Question: I have a rare issue when my Java application freezes. Now I was able to reproduce it in debug mode in NetBeans. So it currently stays frozen, but I don't know how to find where exactly in the code it has the deadlock, and in which threads. The callstack window is empty, the threads screenshot is attached.
What should I do to find the problem in the code?

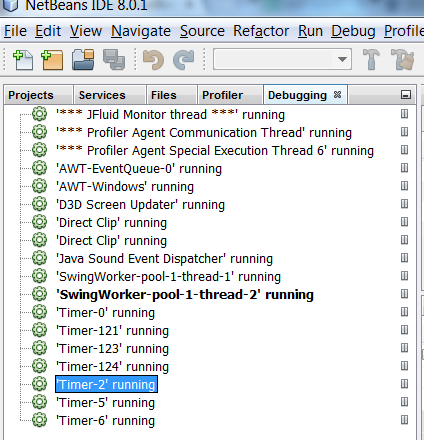
Answer: In order to locate the deadlock you have to take a few consecutive thread dumps. And when you compare them you will see where the treads are waiting - this is your dead lock.
You can use <URL> to take thread dumps or alternatively if you use Linux you can use 'kill -3 PID'